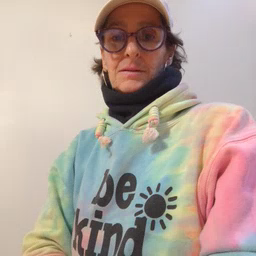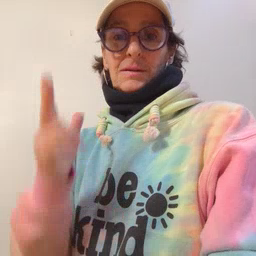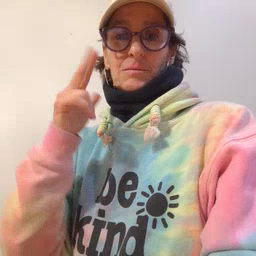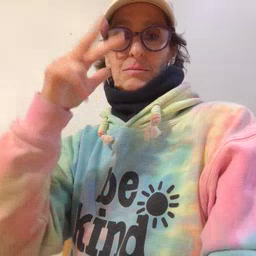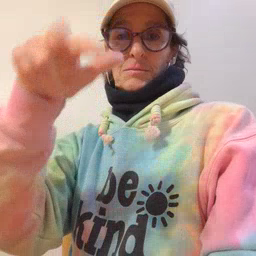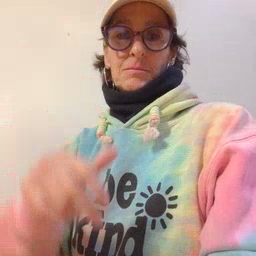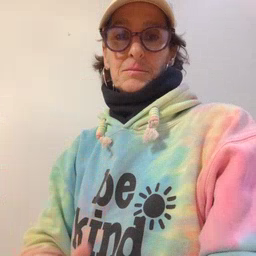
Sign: helicopter